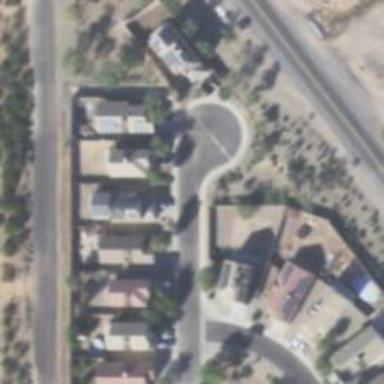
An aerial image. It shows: Residential road with asphalt surface and sidewalk on the left side.